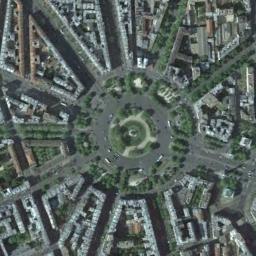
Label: roundabout